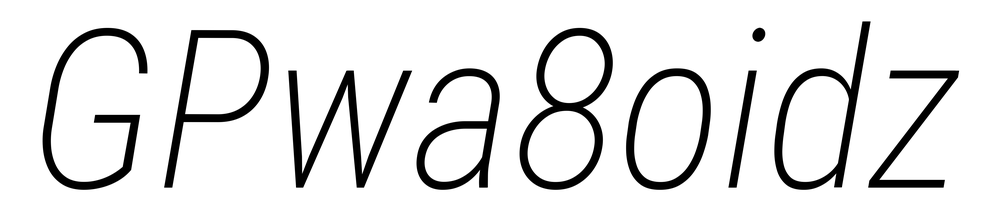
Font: Roboto-Italic_Condensed_ExtraLight_Italic